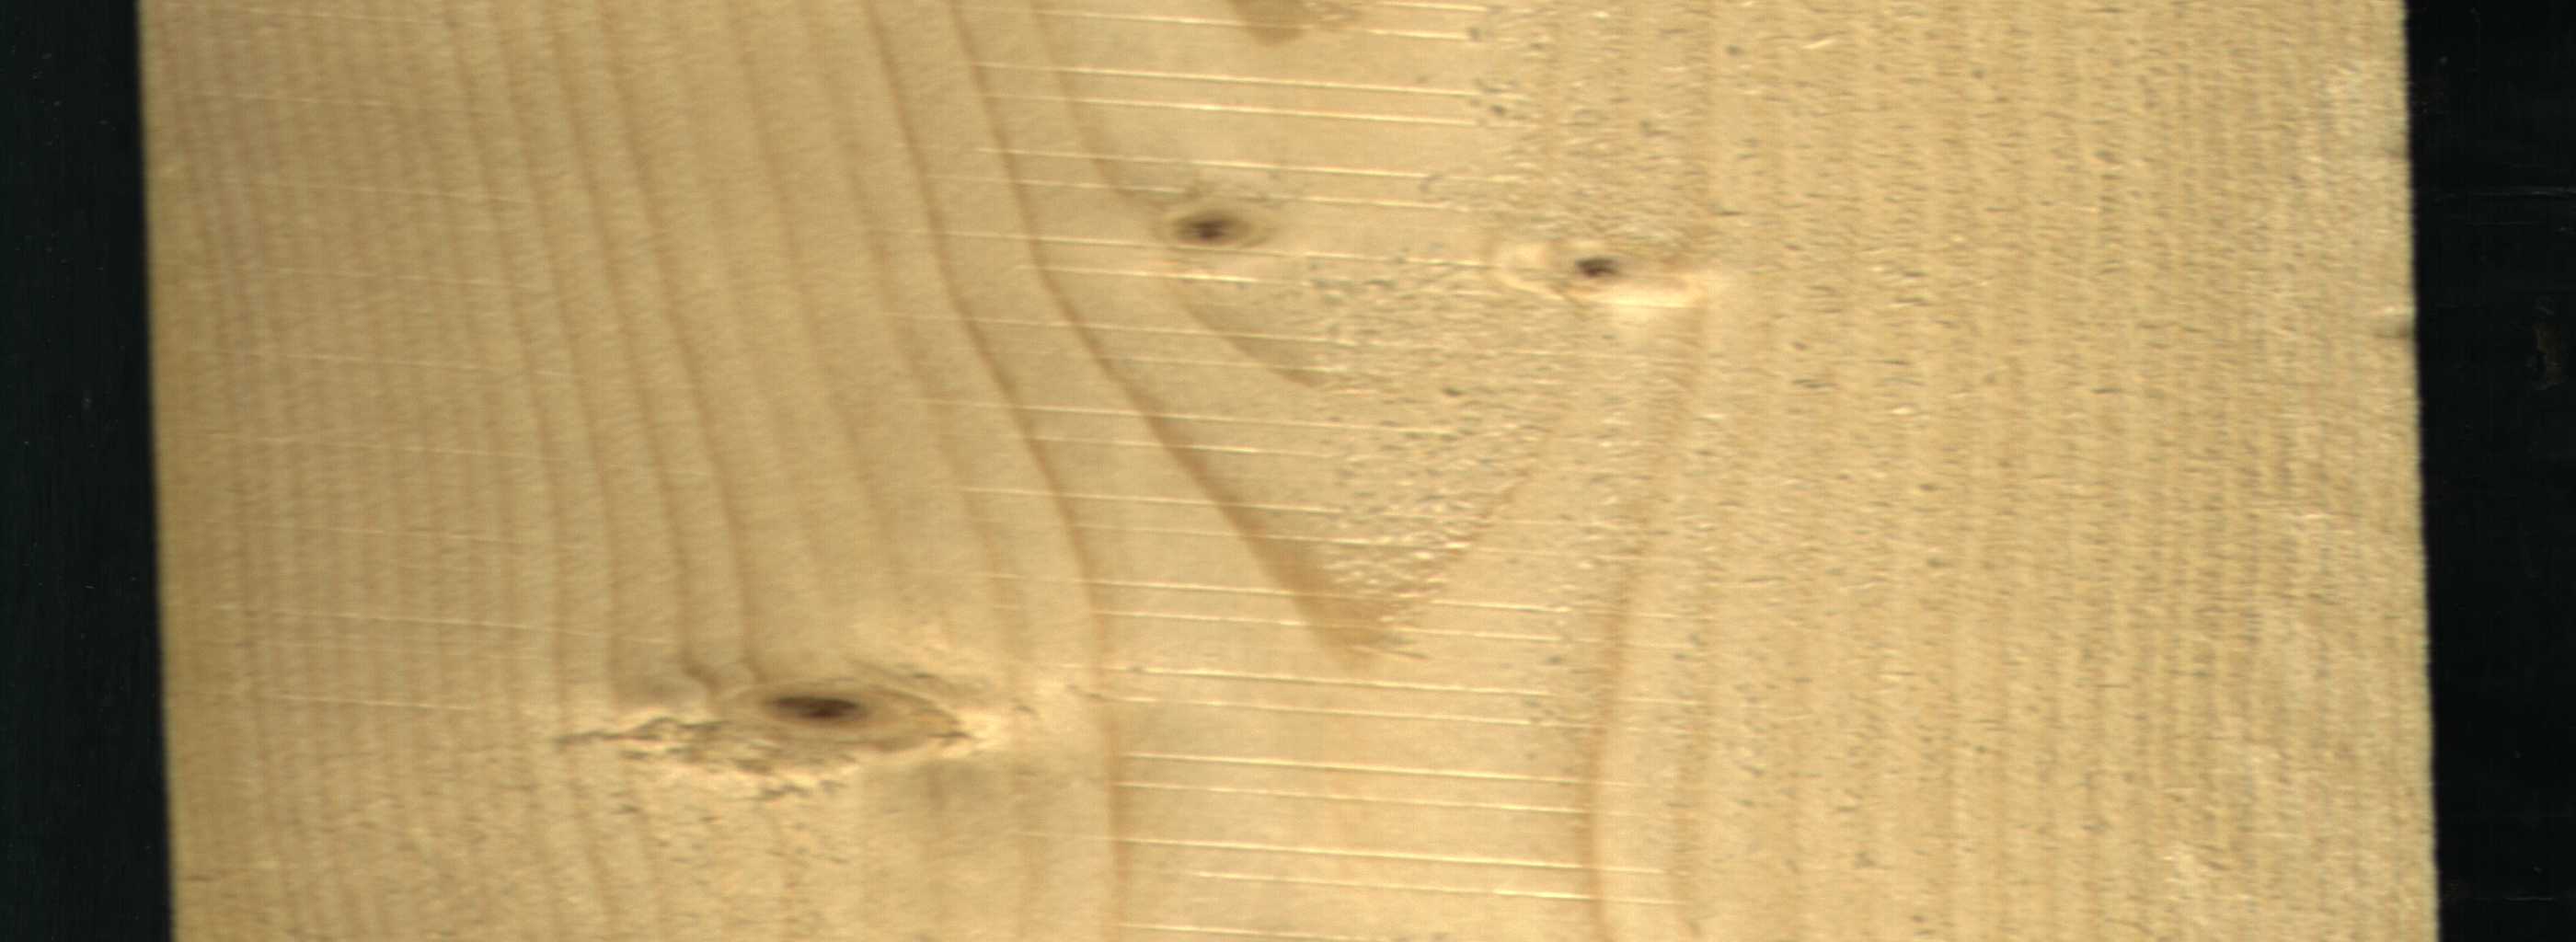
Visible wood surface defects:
Live_Knot
Live_Knot
Live_Knot